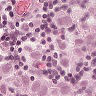
Metastatic tissue present: yes